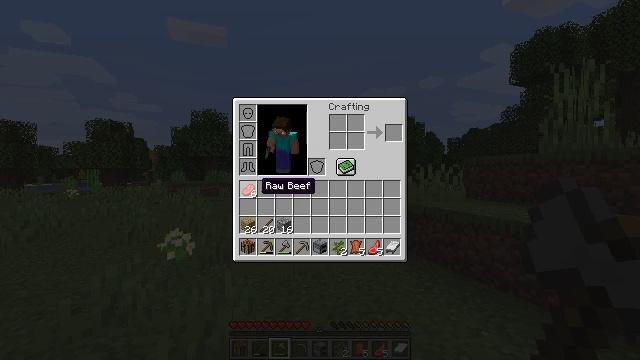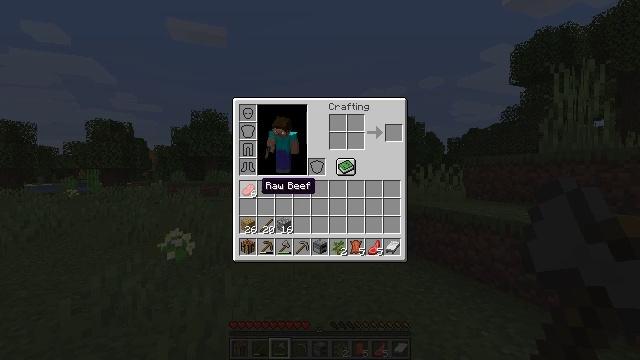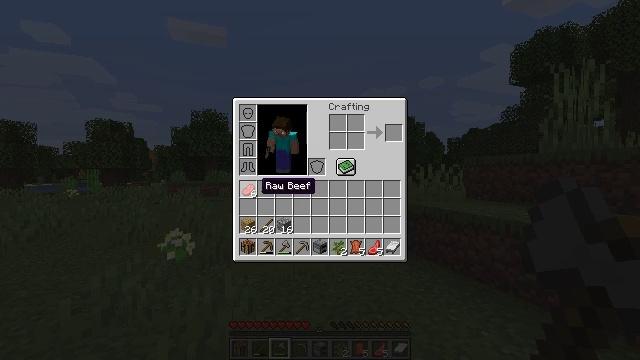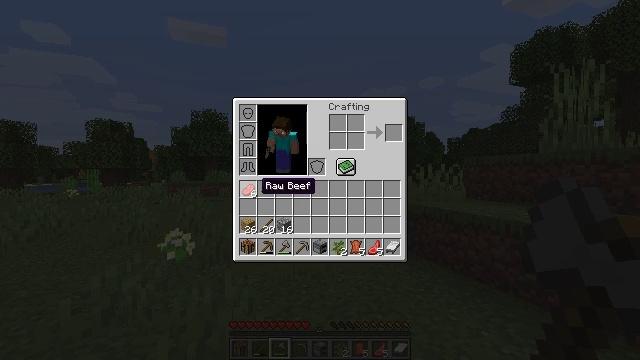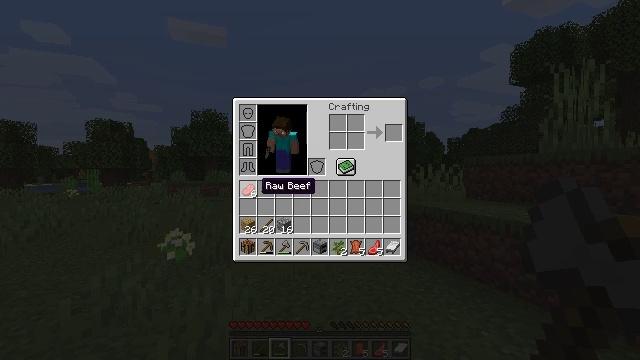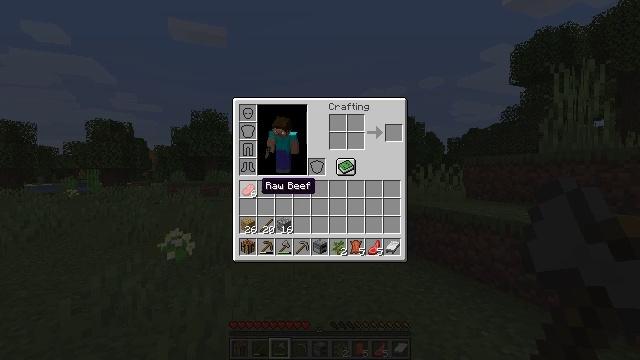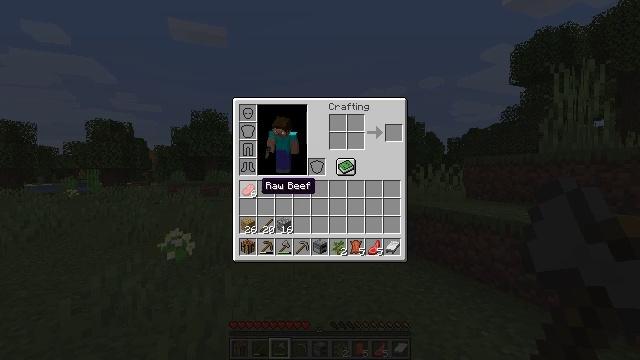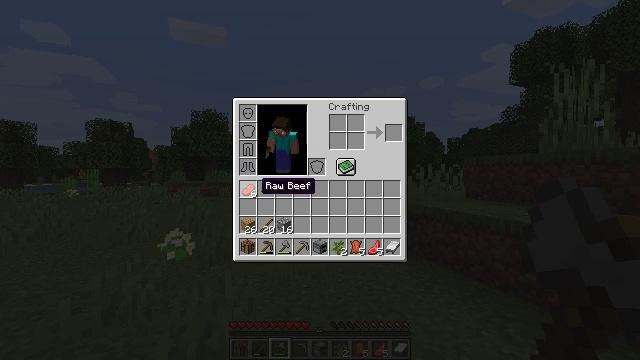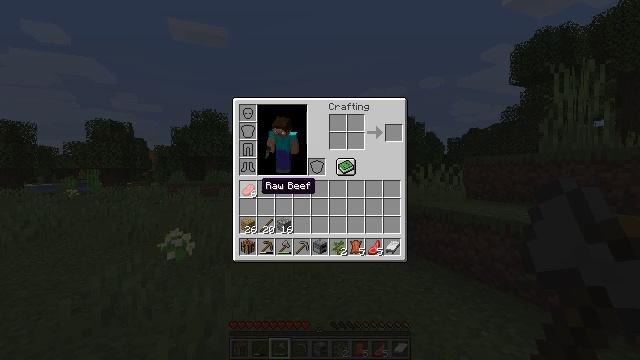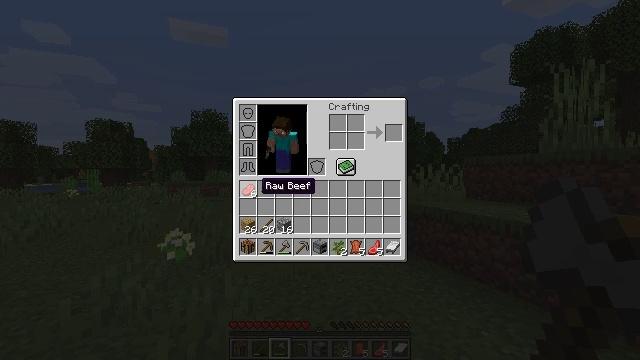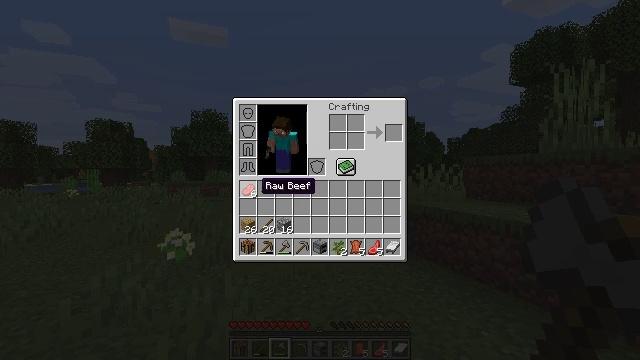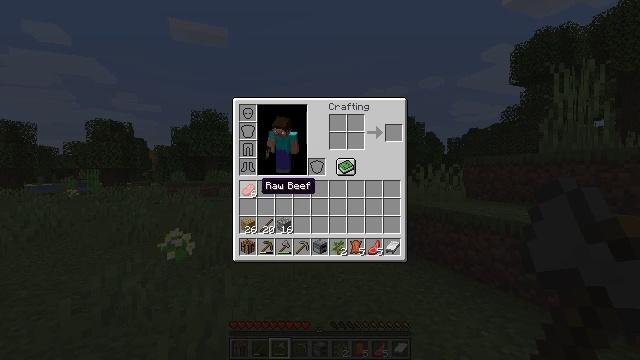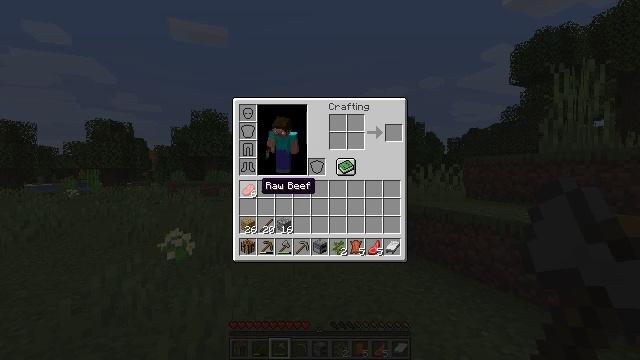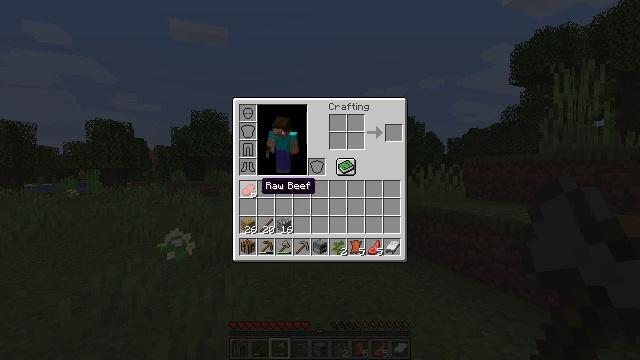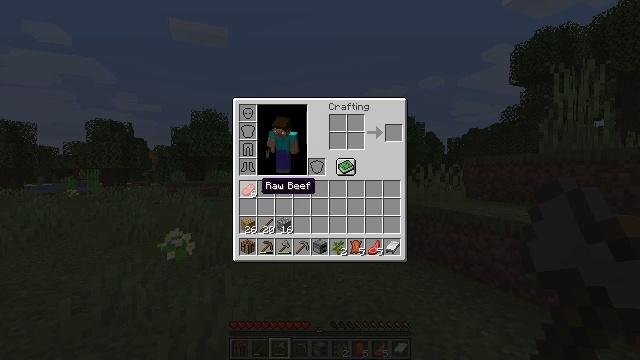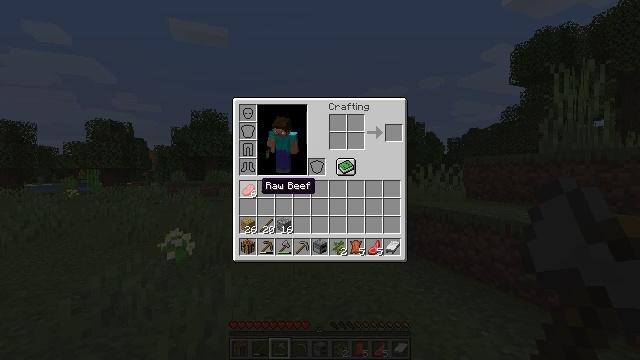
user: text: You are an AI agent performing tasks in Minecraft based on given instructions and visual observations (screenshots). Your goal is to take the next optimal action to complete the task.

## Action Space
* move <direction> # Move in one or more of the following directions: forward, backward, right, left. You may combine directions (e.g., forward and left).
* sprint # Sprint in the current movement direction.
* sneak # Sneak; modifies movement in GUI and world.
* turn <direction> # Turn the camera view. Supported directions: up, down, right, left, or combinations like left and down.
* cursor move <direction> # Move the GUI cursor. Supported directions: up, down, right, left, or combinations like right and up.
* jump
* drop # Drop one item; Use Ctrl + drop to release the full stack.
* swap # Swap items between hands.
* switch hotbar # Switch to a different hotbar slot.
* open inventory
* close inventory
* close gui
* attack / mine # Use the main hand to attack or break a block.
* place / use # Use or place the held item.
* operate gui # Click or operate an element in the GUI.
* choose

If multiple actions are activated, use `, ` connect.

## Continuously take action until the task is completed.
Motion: motion action
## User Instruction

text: Gather sugar cane for crafting.
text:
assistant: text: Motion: no_op
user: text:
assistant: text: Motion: no_op
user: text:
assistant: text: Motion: no_op
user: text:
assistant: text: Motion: no_op
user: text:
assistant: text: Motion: no_op
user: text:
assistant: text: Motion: no_op
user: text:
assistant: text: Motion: no_op
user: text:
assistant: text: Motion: no_op
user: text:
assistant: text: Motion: no_op
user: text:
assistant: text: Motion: no_op
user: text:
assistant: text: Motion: no_op
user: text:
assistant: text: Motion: no_op
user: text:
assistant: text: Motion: no_op
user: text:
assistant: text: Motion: no_op
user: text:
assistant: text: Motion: no_op
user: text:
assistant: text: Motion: no_op
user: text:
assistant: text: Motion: no_op
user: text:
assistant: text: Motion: no_op
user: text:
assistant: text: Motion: no_op
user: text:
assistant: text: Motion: no_op
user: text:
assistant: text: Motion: no_op
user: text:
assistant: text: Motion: no_op
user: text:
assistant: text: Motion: no_op
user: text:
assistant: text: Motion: no_op
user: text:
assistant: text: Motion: no_op
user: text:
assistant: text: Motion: no_op
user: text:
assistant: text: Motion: no_op
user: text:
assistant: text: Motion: no_op
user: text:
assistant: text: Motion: no_op
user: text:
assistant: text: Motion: no_op